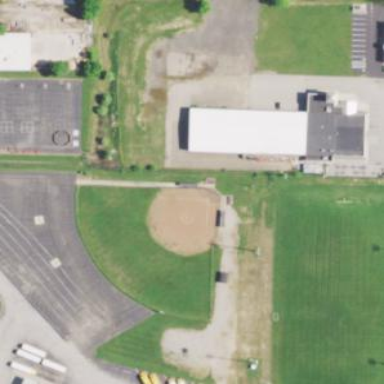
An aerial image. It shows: Baseball pitch for leisure land.